Field crop: tomato
Growth stage: 1
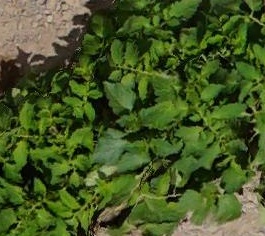
Species: tomato